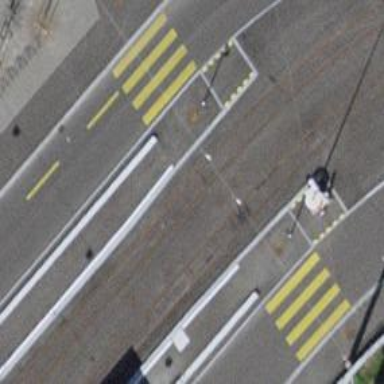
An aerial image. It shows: Tram crossing on the railway.